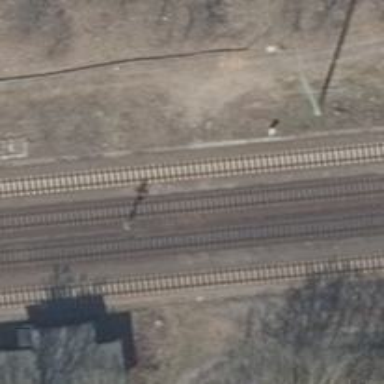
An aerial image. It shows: Railway signal.